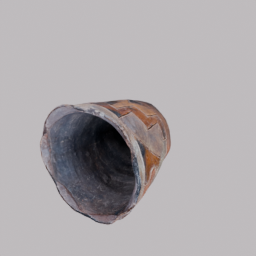
Label: decoration